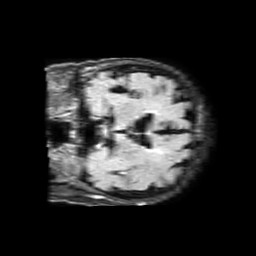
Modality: FLAIR
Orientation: coronal
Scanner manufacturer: philips
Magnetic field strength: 1.5 T
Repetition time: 6 s
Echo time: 0.104 s